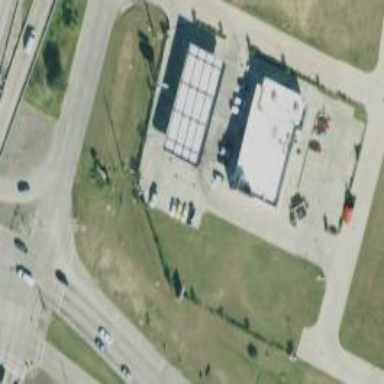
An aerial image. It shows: Convenience shop.